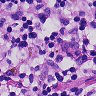
Metastatic tissue present: no